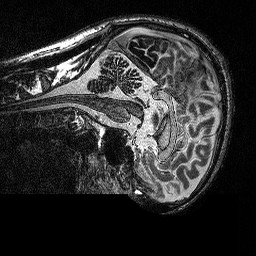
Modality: MP2RAGE
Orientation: sagittal
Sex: male
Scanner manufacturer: siemens
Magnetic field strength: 3 T
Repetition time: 5 s
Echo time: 0.00292 s